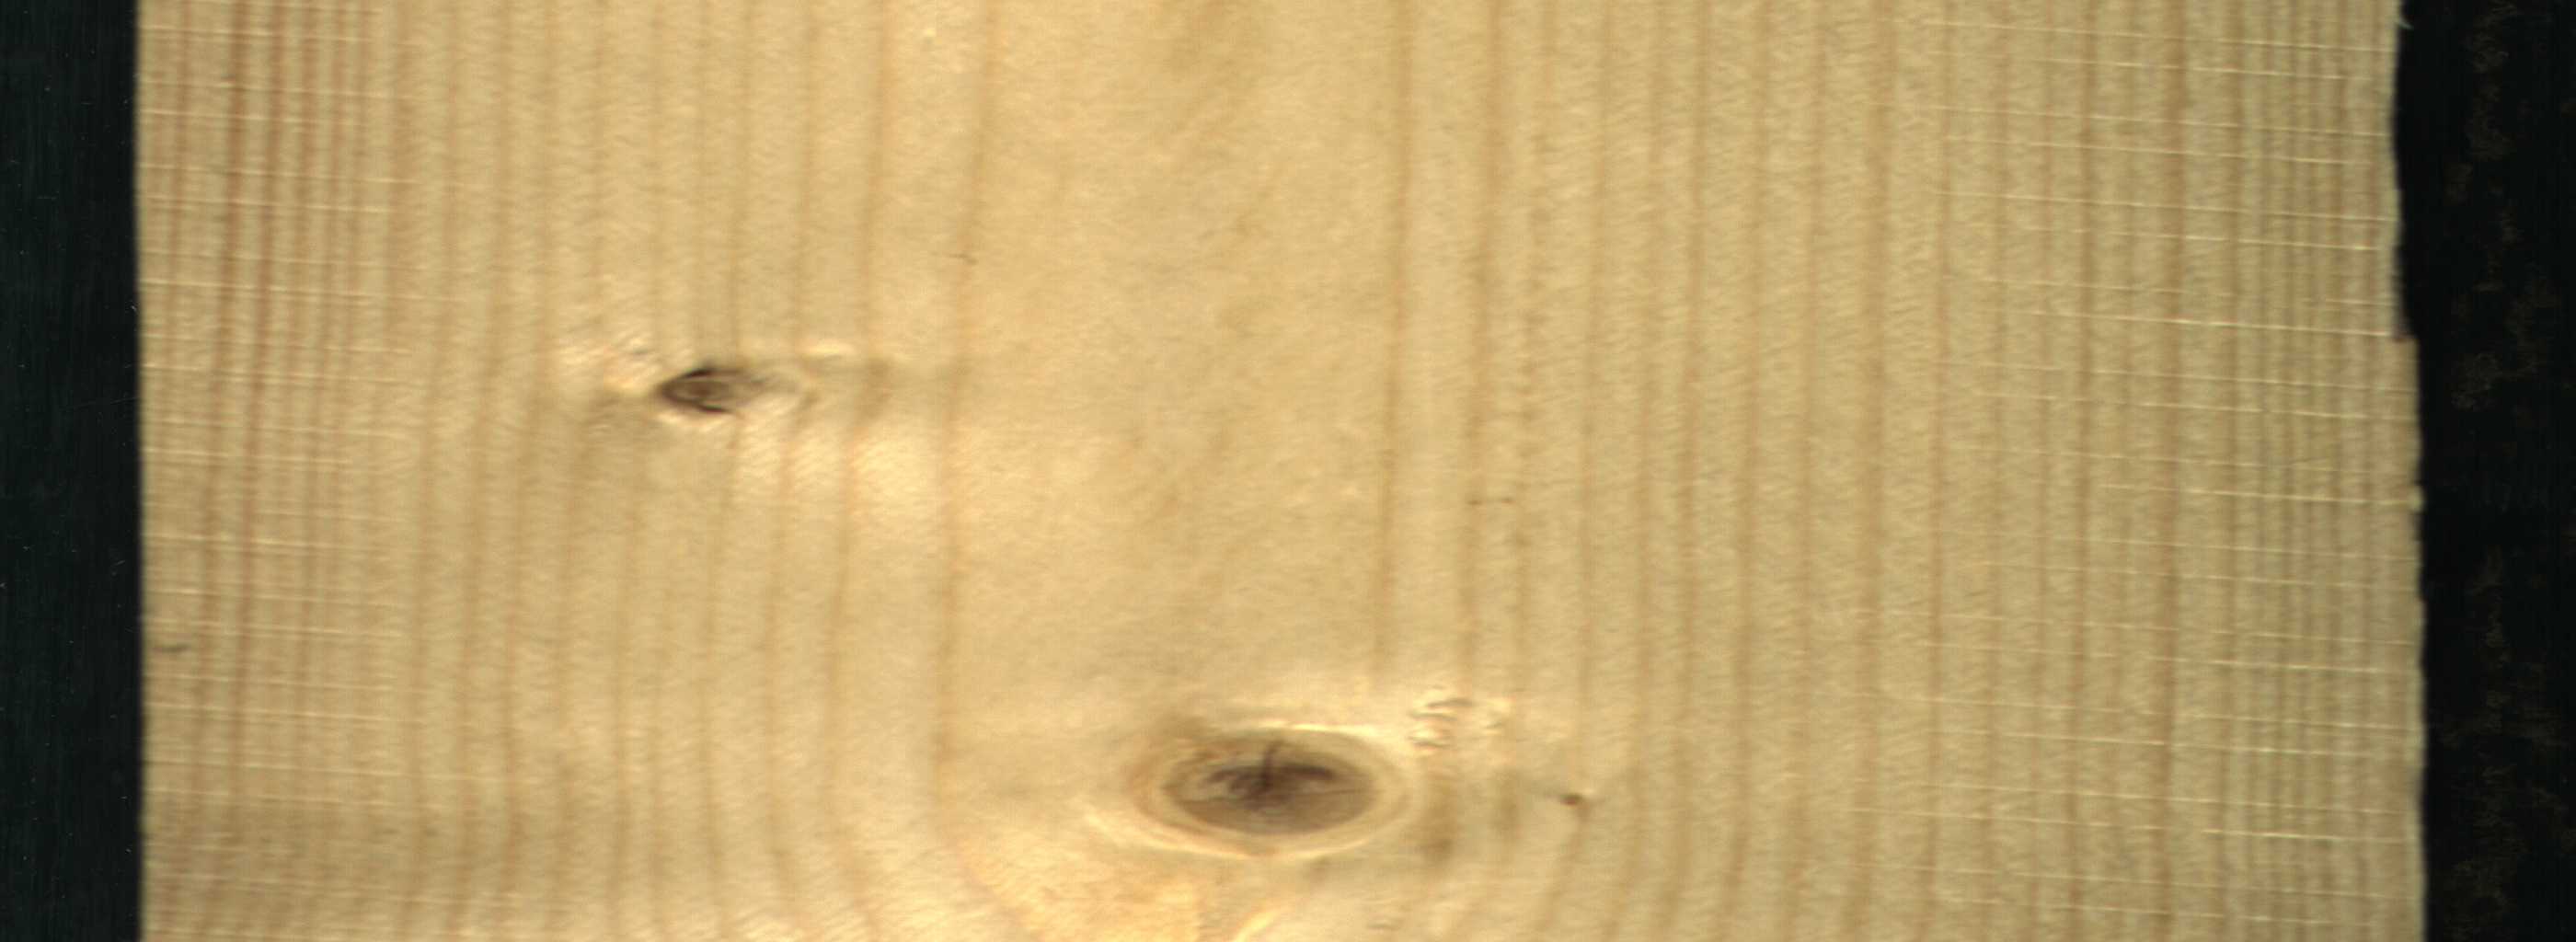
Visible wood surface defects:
knot_with_crack
Live_Knot